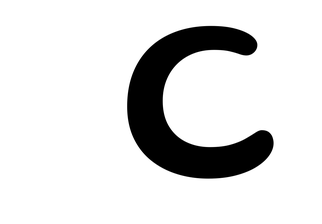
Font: Gluten_Regular